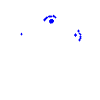
Particle: electron